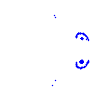
Particle: electron